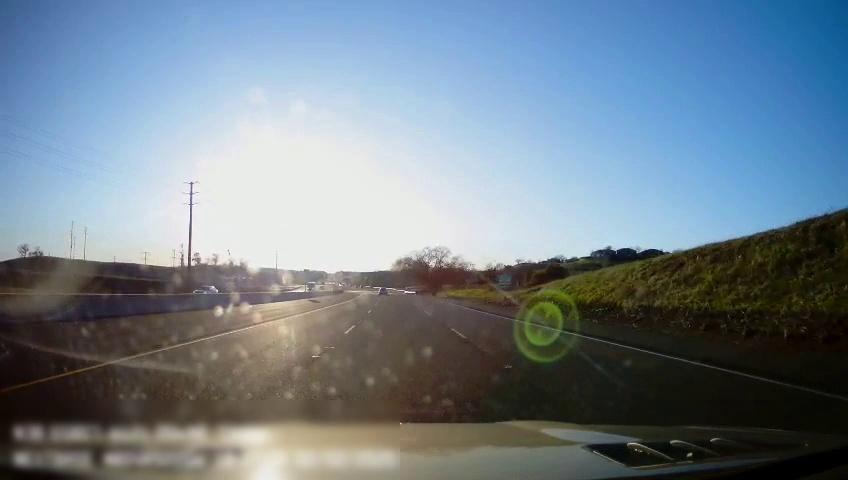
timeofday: Day
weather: Sunny
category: Drivable Space
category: Drivable Space
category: Vehicles | Car
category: Vehicles | Other LV
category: Lanes | Alternate Lane
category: Lanes | Current Lane
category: Lanes | Current Lane
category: Lanes | Alternate Lane